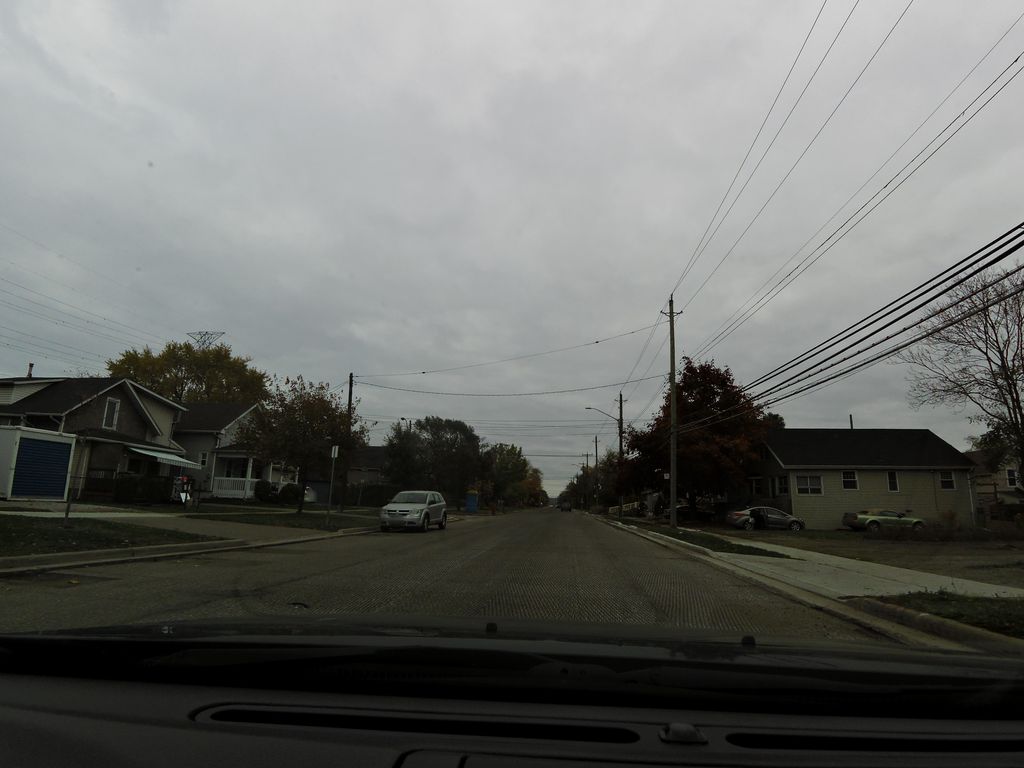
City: hamilton